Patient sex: M
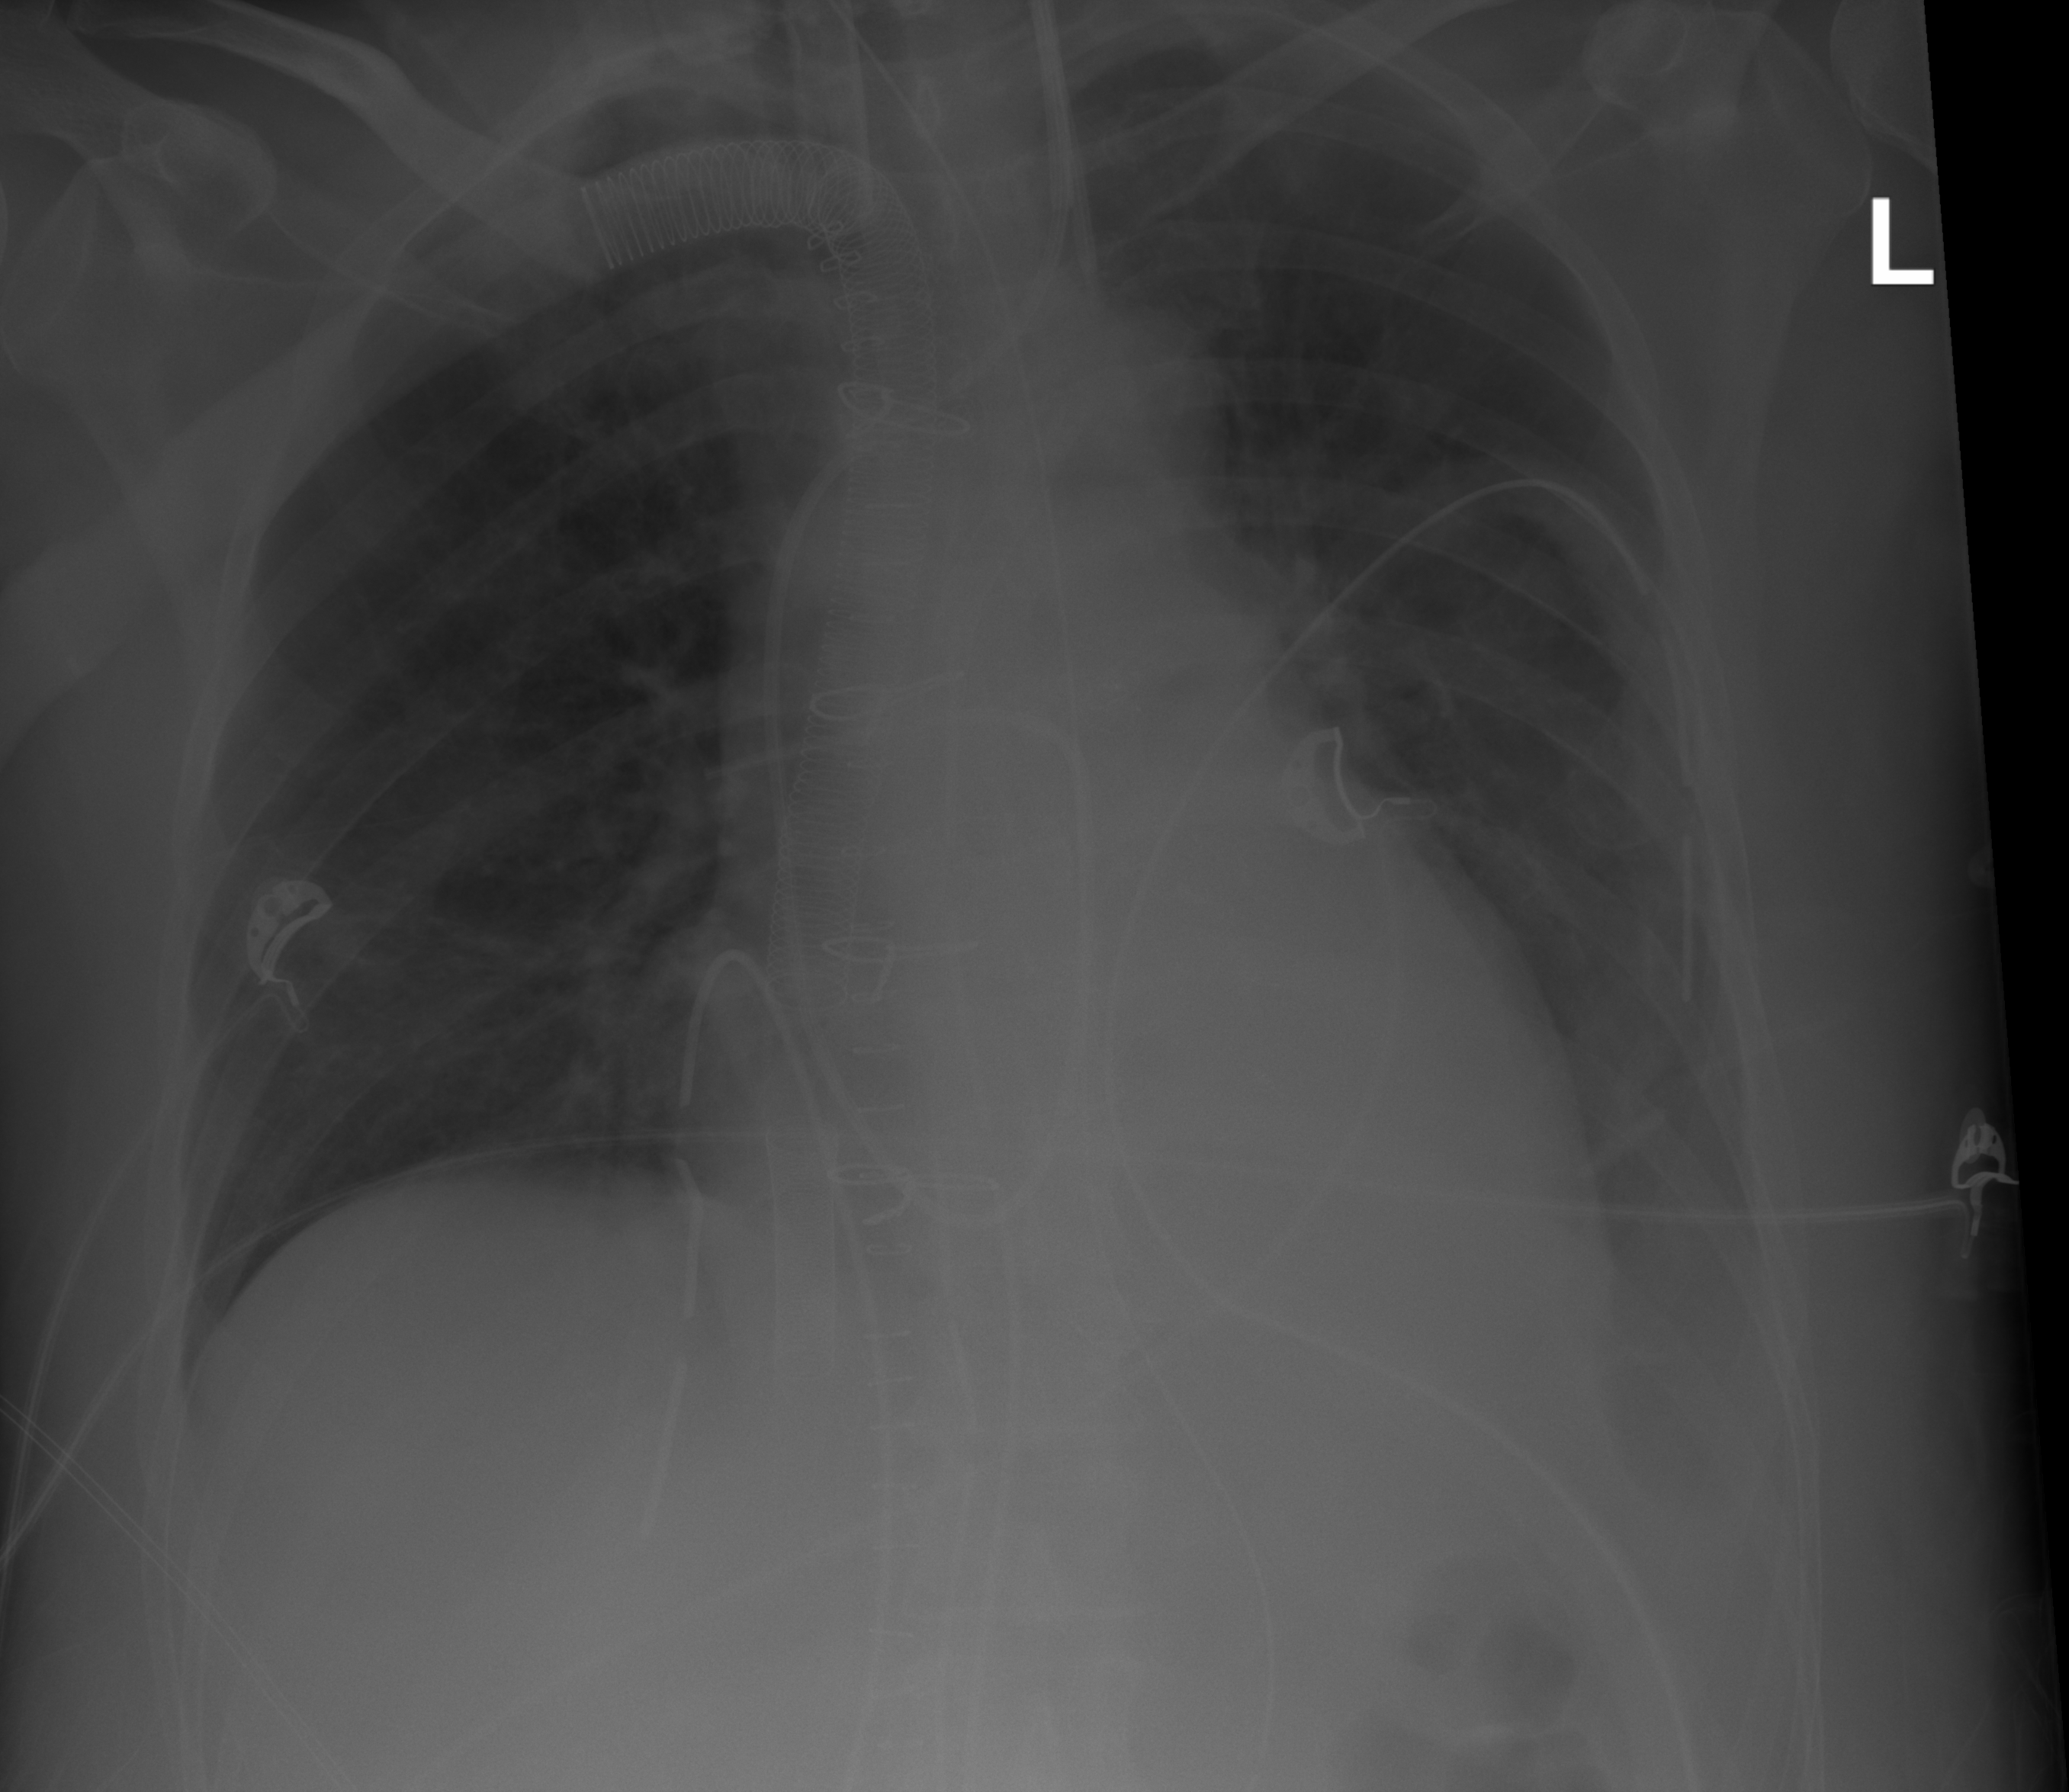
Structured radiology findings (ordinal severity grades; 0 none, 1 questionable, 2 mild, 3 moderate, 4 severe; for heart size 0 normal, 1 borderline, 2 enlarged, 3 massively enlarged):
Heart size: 2
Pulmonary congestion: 2
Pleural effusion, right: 0
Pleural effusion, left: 3
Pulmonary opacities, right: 0
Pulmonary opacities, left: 0
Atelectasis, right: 0
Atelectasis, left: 2